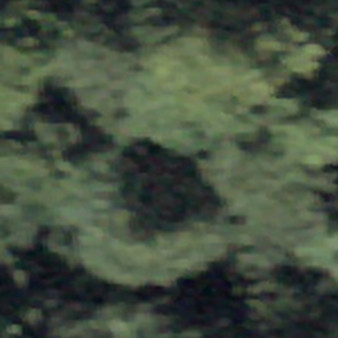
Label: other